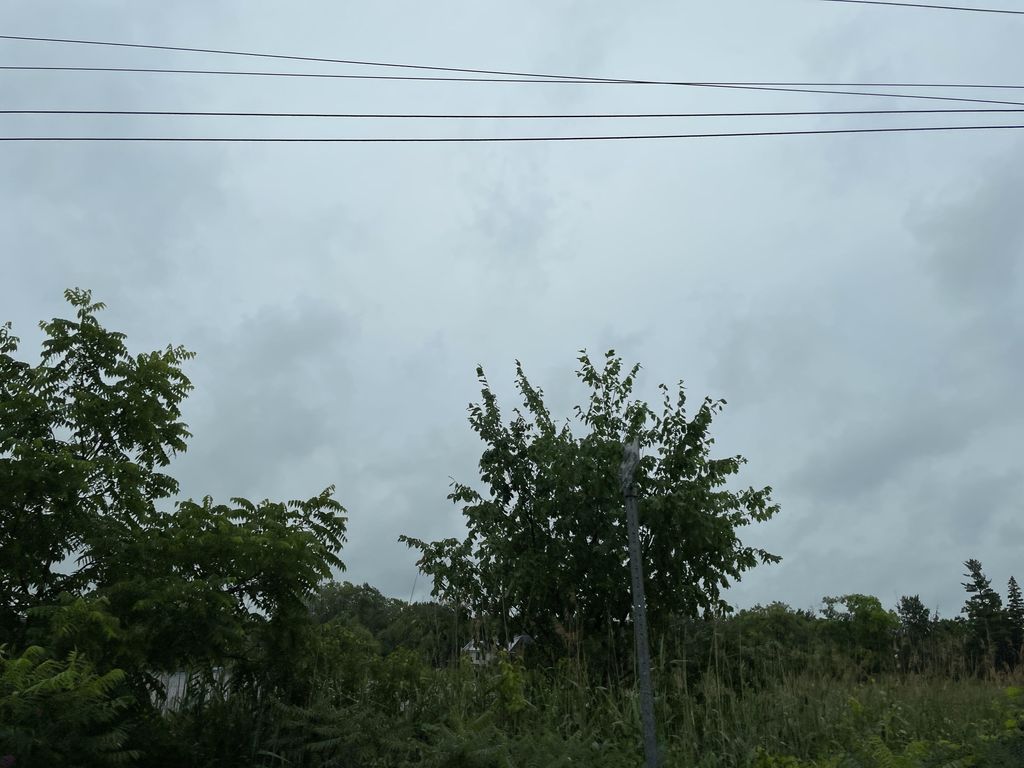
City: kitchener-waterloo